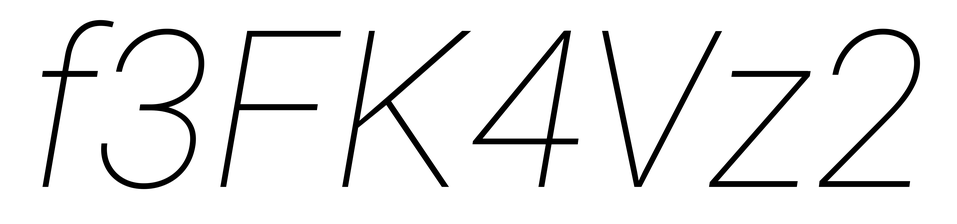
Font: Roboto-Italic_Thin_Italic